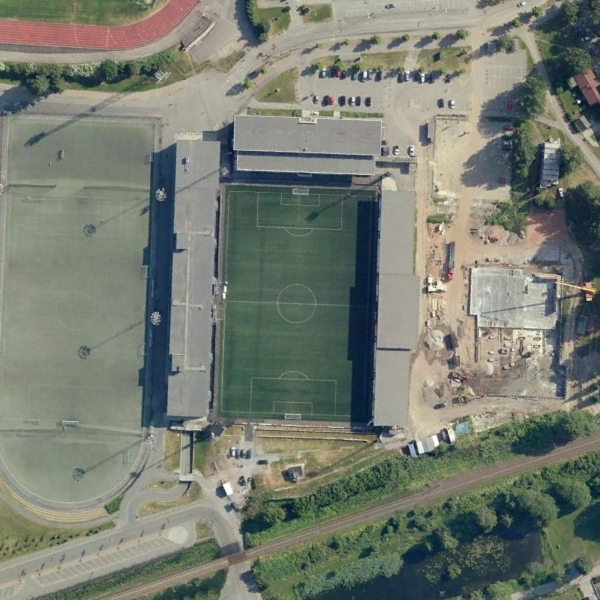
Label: Stadium